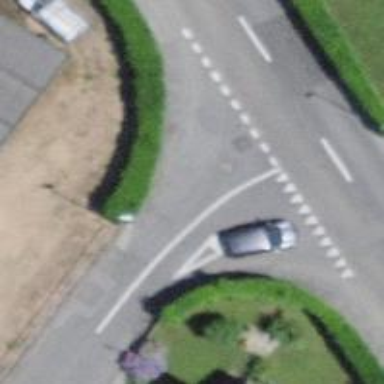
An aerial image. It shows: Zebra crossing on the road.